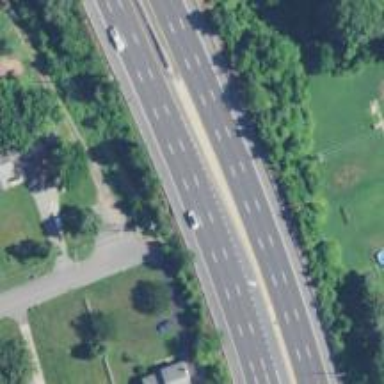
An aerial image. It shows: Trunk highway with expressway features.